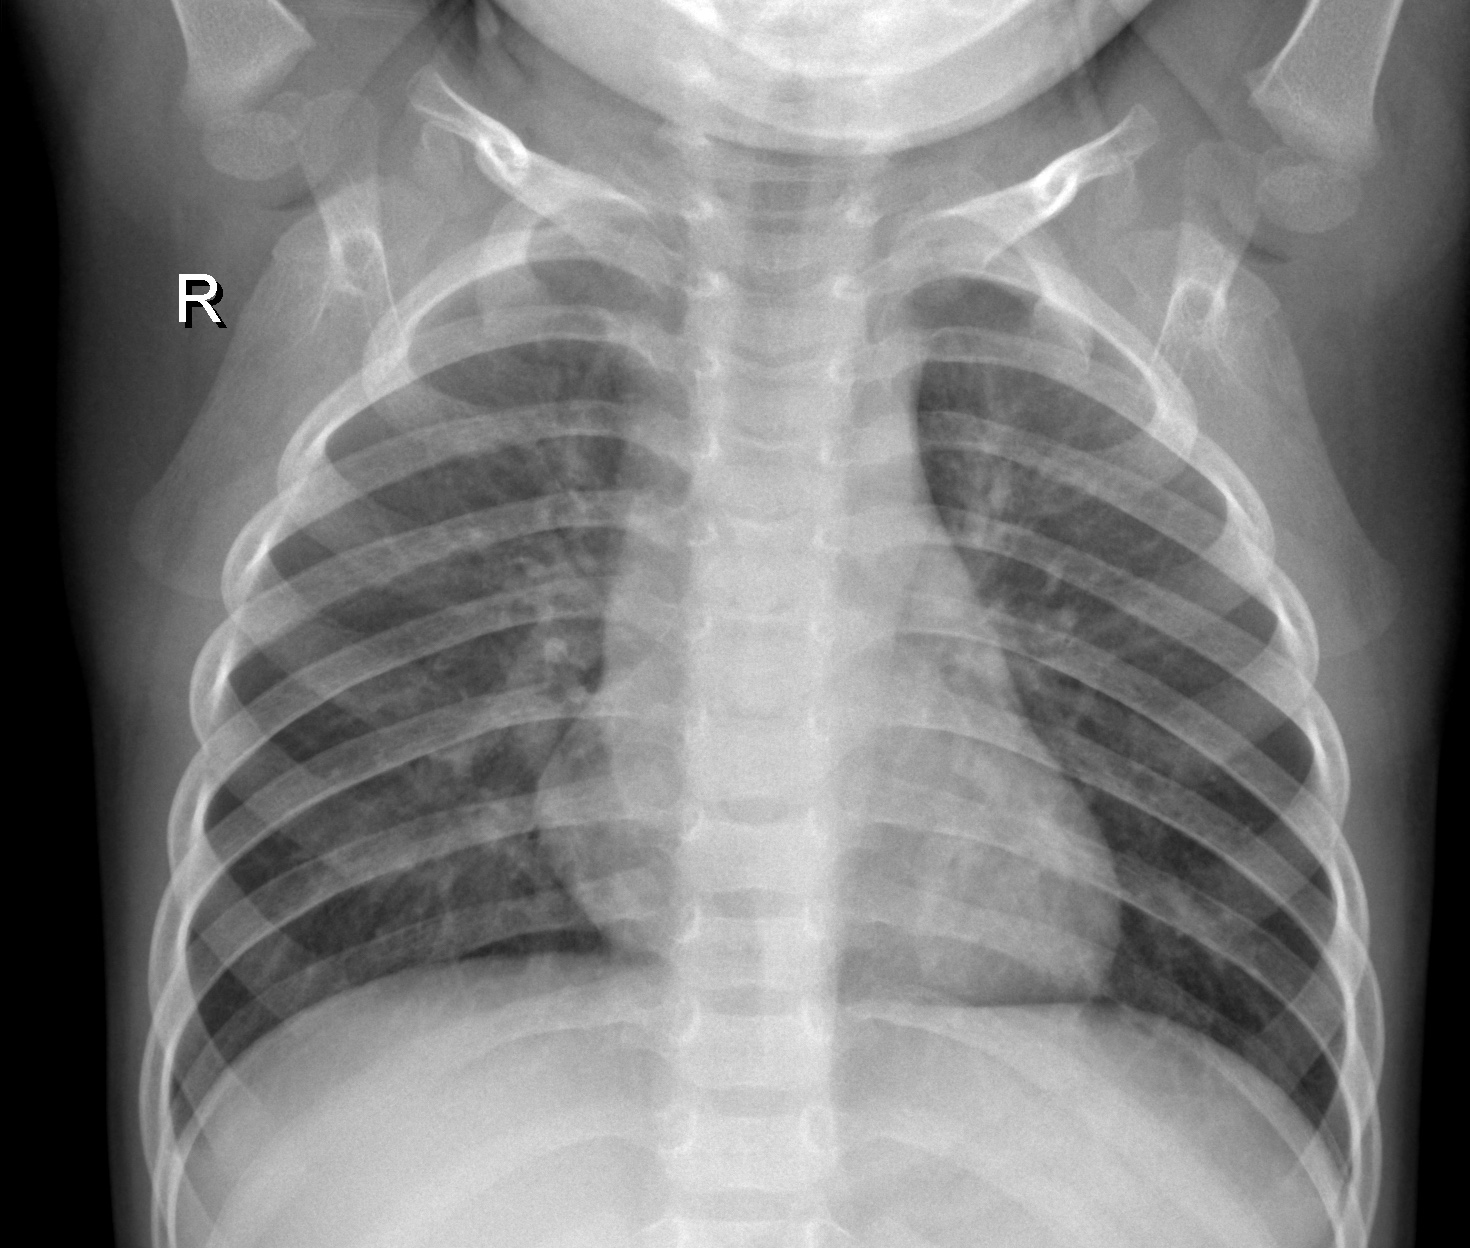
Diagnosis: NORMAL